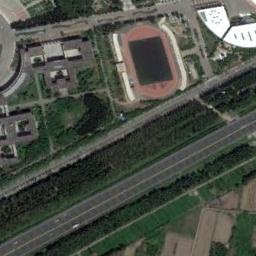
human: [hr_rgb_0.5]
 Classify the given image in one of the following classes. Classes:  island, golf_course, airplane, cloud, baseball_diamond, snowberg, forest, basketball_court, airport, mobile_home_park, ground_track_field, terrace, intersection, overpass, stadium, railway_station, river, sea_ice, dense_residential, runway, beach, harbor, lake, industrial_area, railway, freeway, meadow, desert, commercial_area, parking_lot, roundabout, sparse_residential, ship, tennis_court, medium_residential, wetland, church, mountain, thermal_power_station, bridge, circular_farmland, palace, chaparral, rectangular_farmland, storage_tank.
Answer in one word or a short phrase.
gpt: ground_track_field